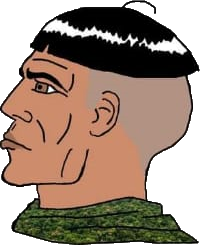
Label: 4_Yes_Chad